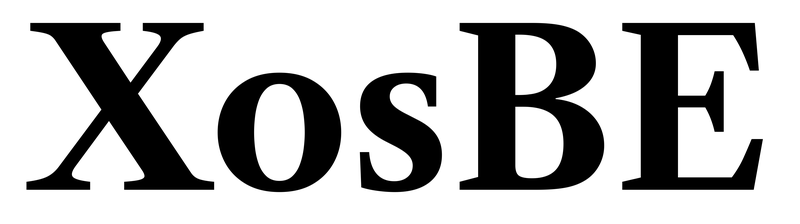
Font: LibreCaslonText_Bold